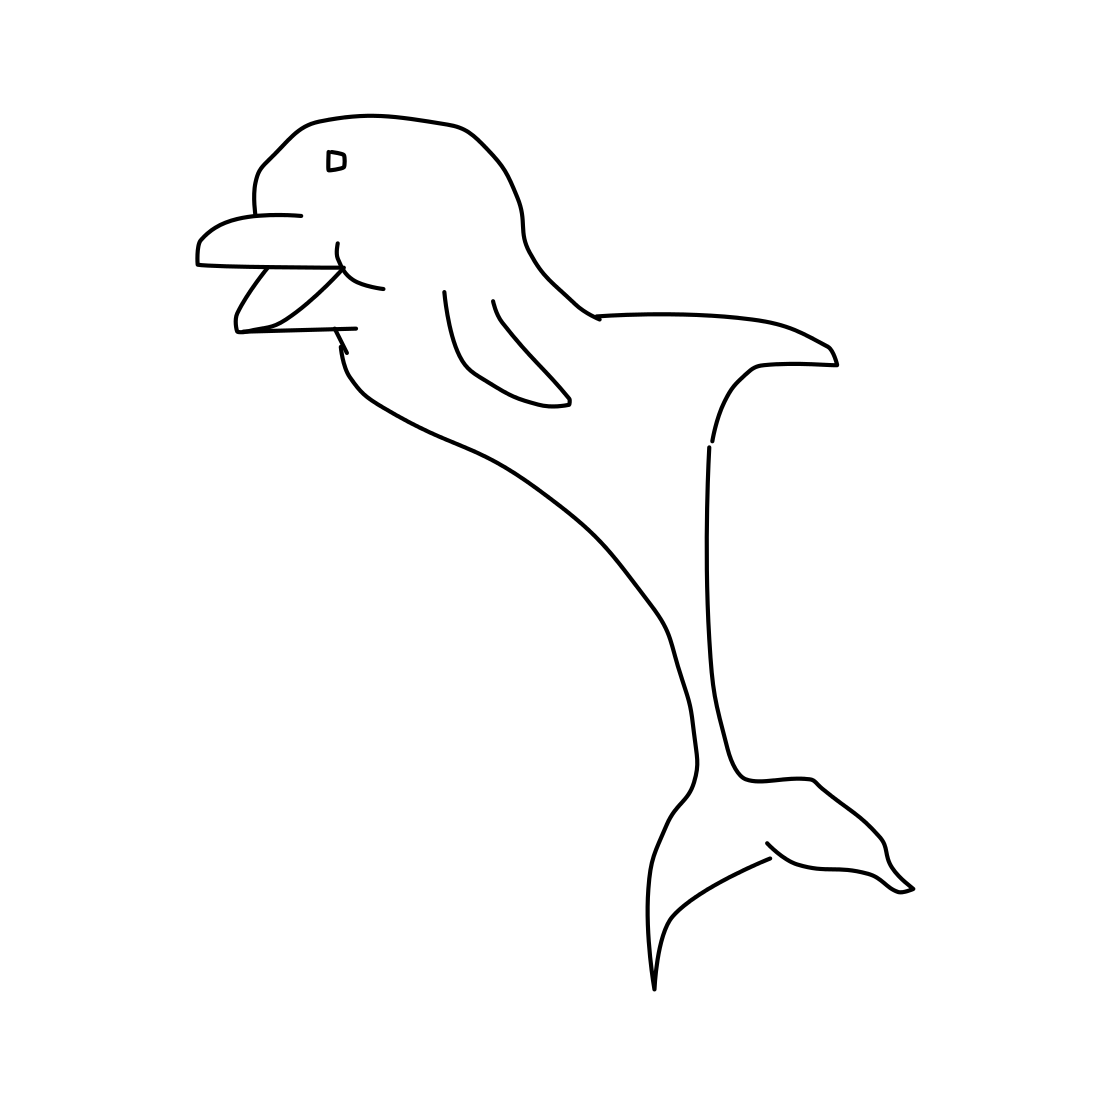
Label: dolphin